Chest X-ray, PA view. Patient: 41 years old, sex M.
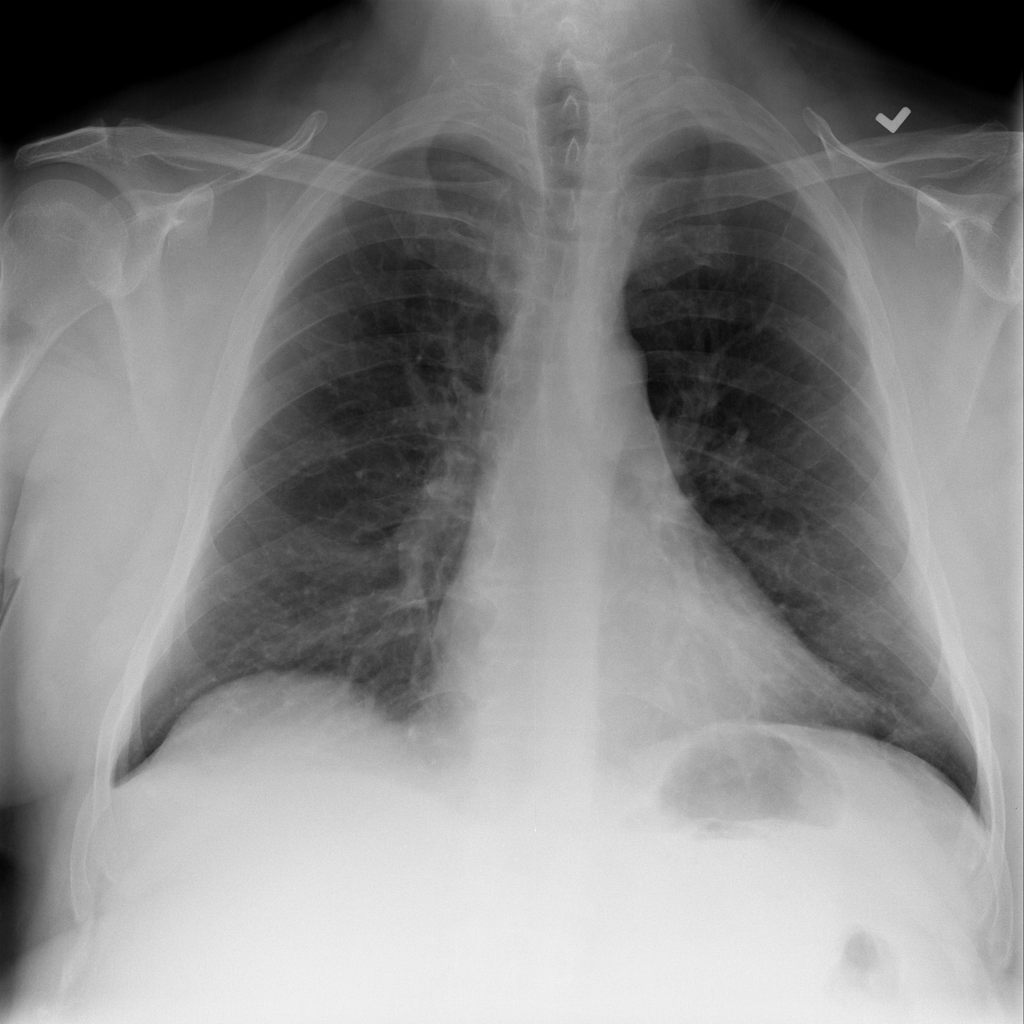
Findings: No Finding